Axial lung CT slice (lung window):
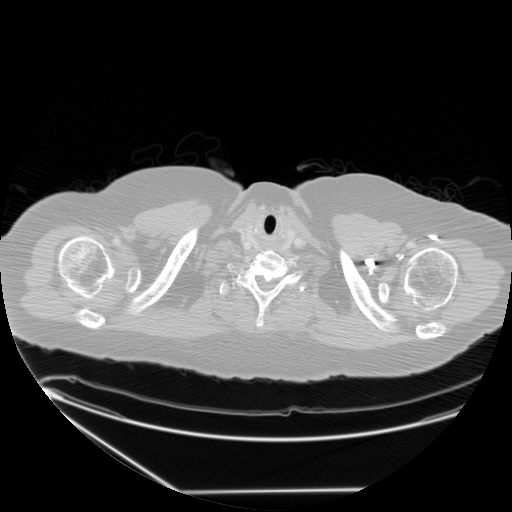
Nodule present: no